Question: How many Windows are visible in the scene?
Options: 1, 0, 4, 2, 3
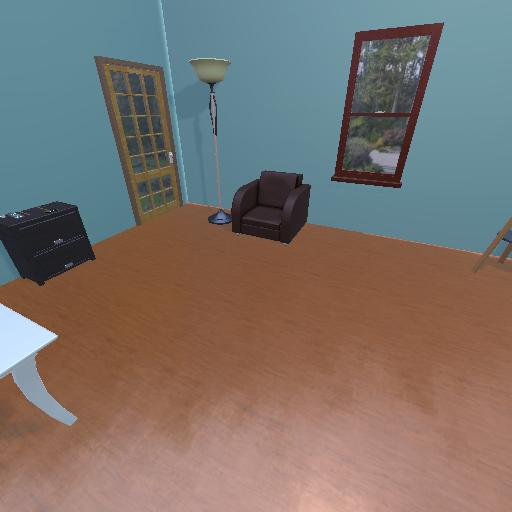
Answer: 1